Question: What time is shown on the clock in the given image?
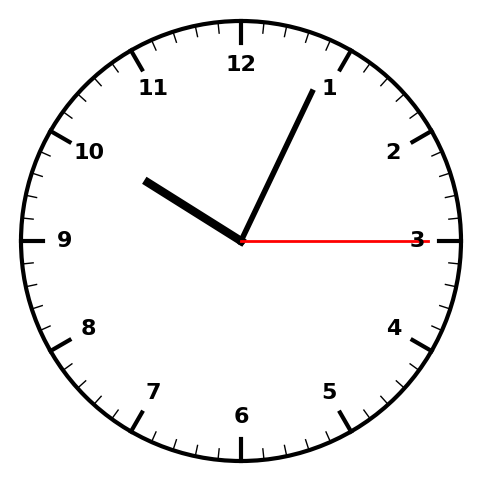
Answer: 10:04:15